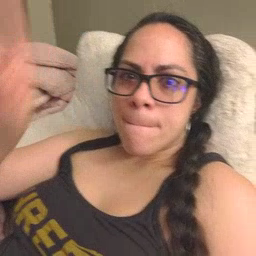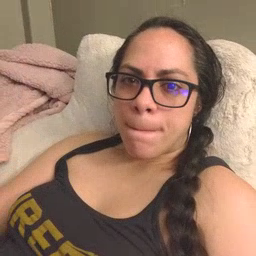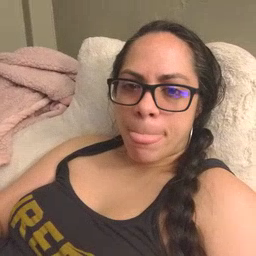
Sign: up